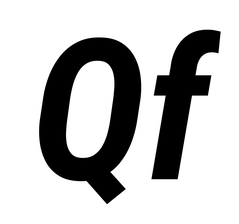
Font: Roboto-Italic_Condensed_Bold_Italic